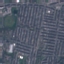
Label: Residential